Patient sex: M
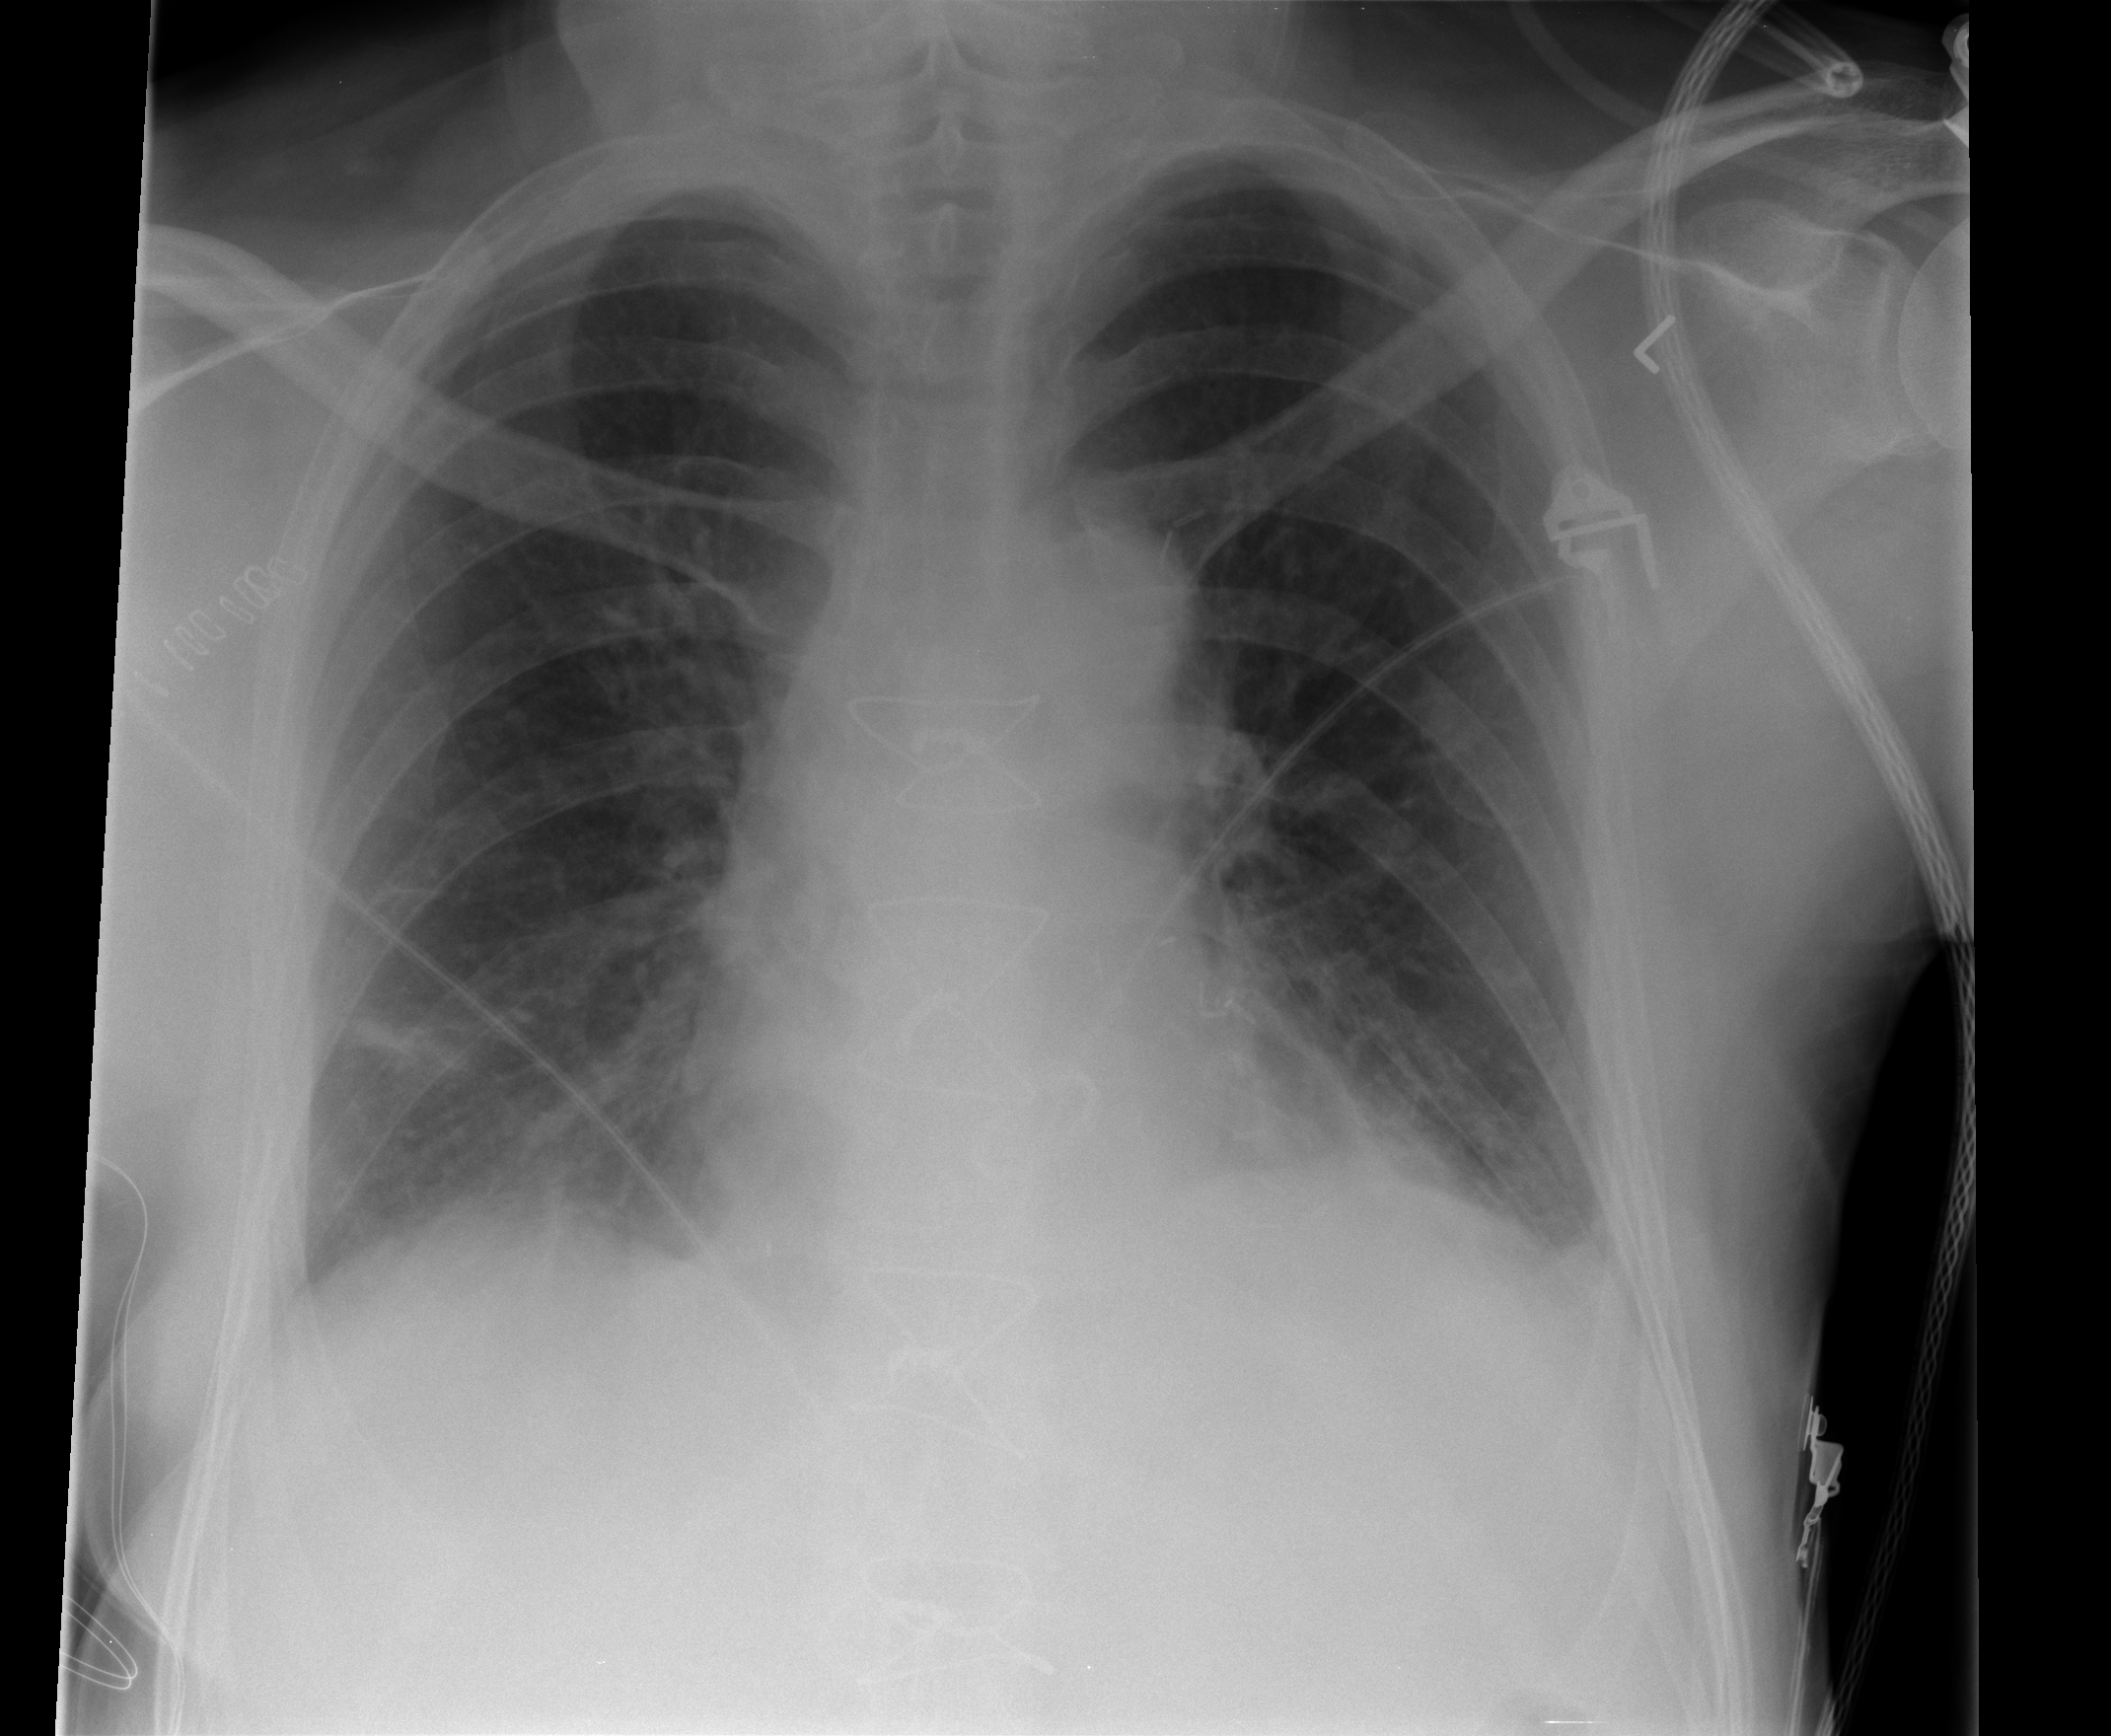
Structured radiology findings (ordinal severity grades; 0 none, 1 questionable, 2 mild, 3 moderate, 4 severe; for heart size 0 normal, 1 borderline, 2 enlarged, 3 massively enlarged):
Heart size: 0
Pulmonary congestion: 1
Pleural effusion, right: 1
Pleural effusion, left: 1
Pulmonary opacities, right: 0
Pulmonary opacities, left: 1
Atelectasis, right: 2
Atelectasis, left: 2